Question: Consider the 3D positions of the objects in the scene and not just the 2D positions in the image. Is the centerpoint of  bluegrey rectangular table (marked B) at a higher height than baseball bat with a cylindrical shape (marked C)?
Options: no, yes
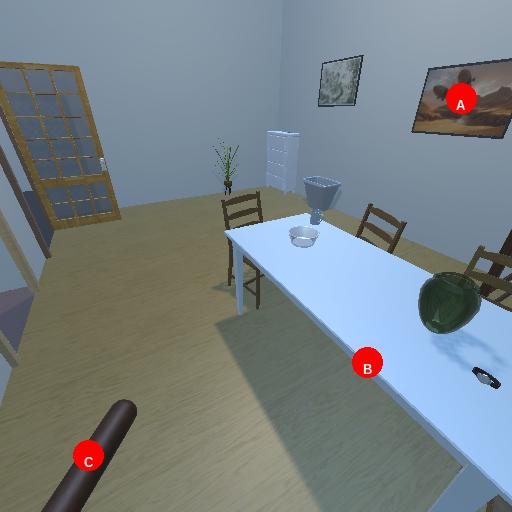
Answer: no